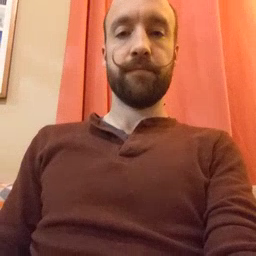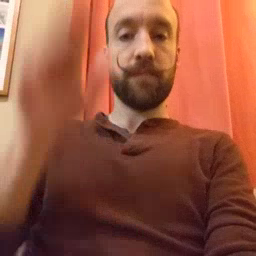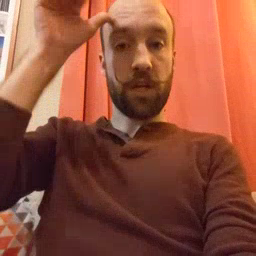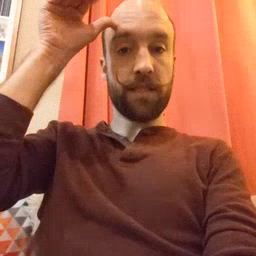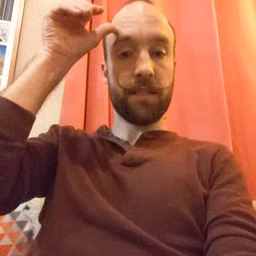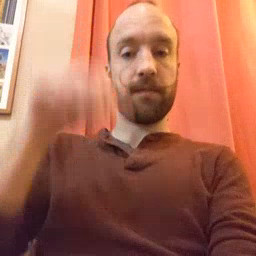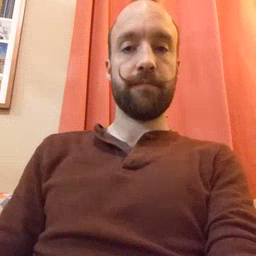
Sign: donkey